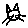
Label: cat